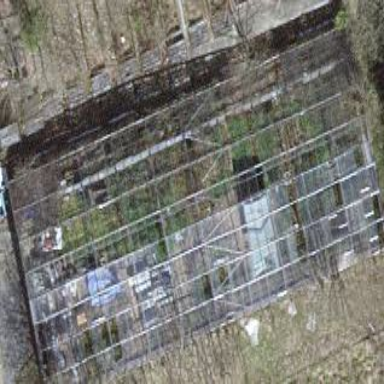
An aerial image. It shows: Greenhouse.